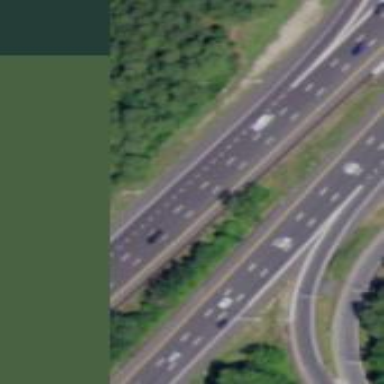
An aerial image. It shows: Urban freeway or expressway.